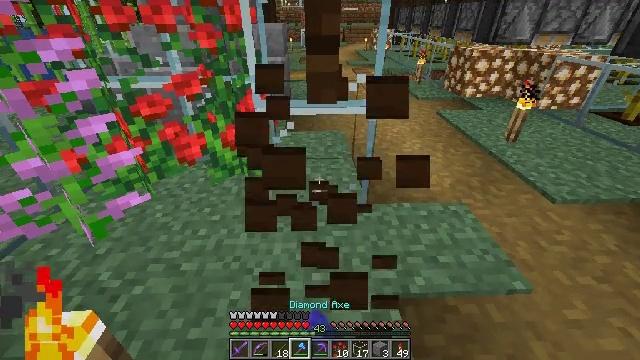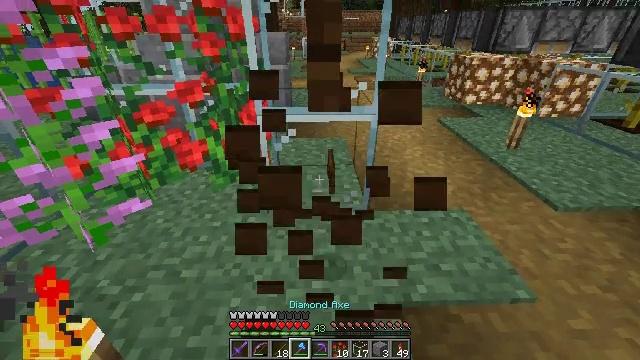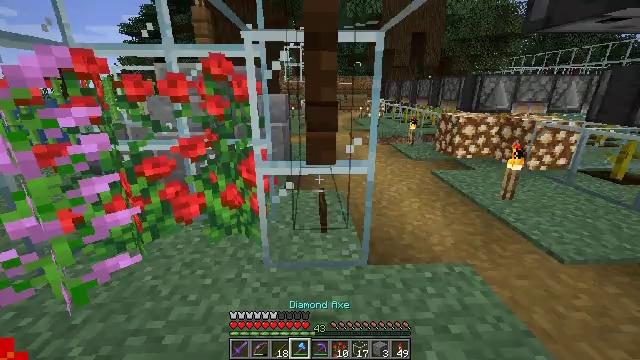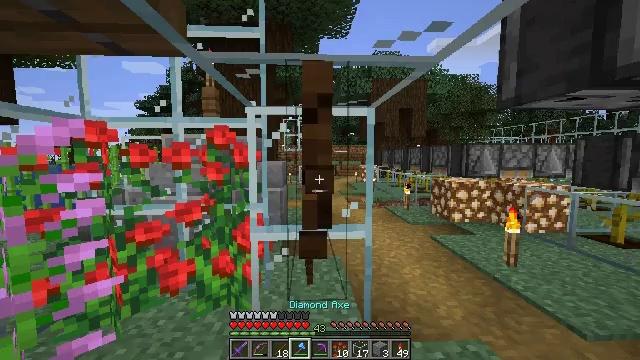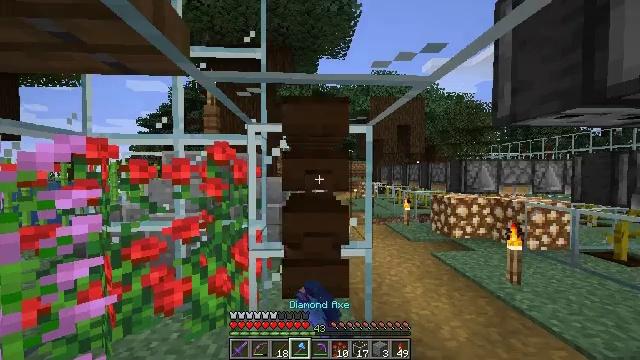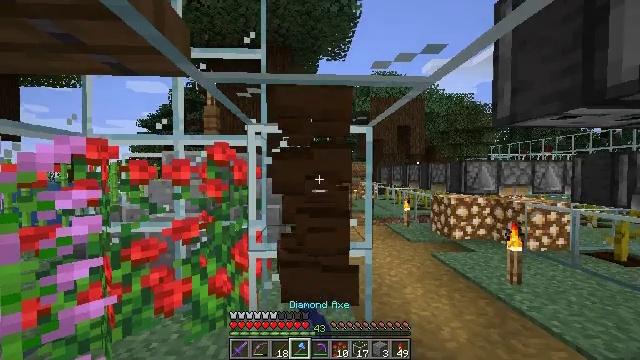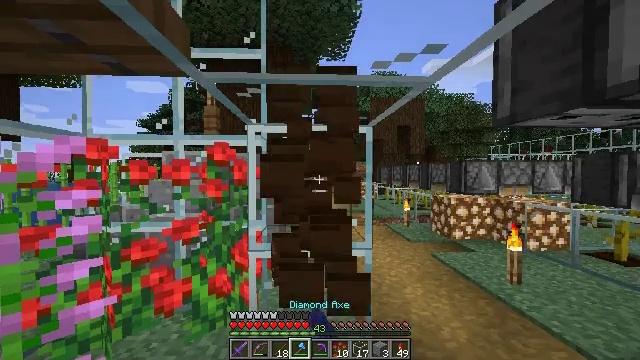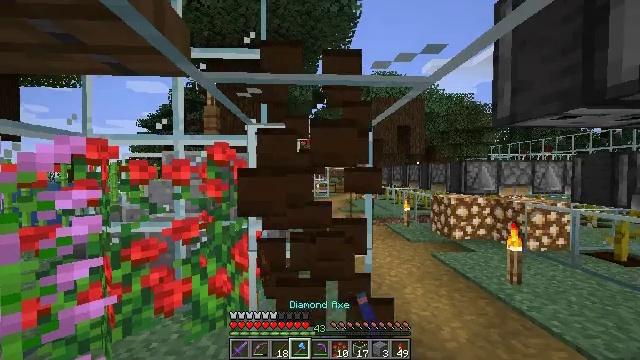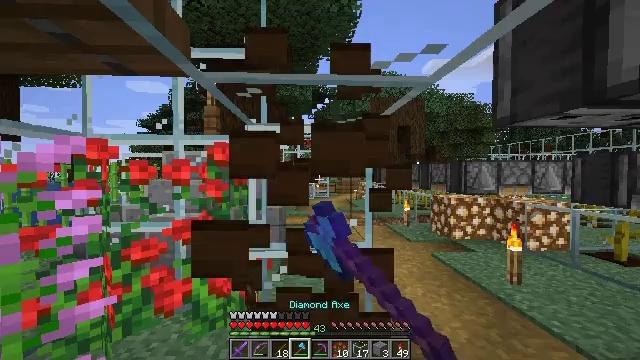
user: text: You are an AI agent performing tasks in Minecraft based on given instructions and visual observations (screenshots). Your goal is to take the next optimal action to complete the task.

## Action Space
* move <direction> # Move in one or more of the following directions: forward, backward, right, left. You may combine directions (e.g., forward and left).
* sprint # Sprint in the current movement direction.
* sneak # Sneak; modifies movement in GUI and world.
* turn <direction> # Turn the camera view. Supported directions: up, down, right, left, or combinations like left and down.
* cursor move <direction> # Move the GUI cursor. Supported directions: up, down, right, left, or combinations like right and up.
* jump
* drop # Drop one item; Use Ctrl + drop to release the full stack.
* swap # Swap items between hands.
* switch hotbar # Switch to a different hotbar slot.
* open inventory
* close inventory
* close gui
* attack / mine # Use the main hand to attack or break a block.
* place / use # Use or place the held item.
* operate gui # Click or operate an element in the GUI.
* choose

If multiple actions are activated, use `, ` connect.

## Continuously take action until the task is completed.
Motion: motion action
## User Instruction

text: Mine the dark oak fence gate.
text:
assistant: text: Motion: turn up, attack / mine
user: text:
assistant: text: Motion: turn up, attack / mine
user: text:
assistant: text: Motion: turn up, attack / mine
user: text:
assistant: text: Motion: turn up, attack / mine
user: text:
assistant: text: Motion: attack / mine
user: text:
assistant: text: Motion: attack / mine
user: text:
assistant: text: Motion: attack / mine
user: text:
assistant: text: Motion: attack / mine
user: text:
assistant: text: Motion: attack / mine